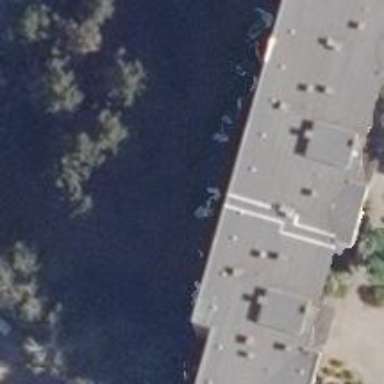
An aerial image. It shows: Apartment building with flat roof.